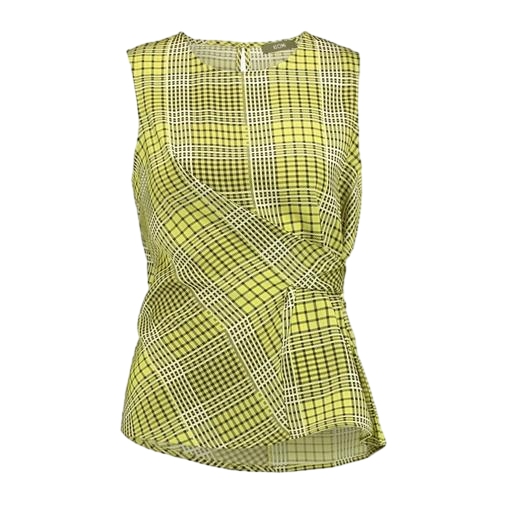
patterned sleeveless shirt, patterned tank top, multicolor sleeveless asymmetric shirt, white background